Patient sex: M
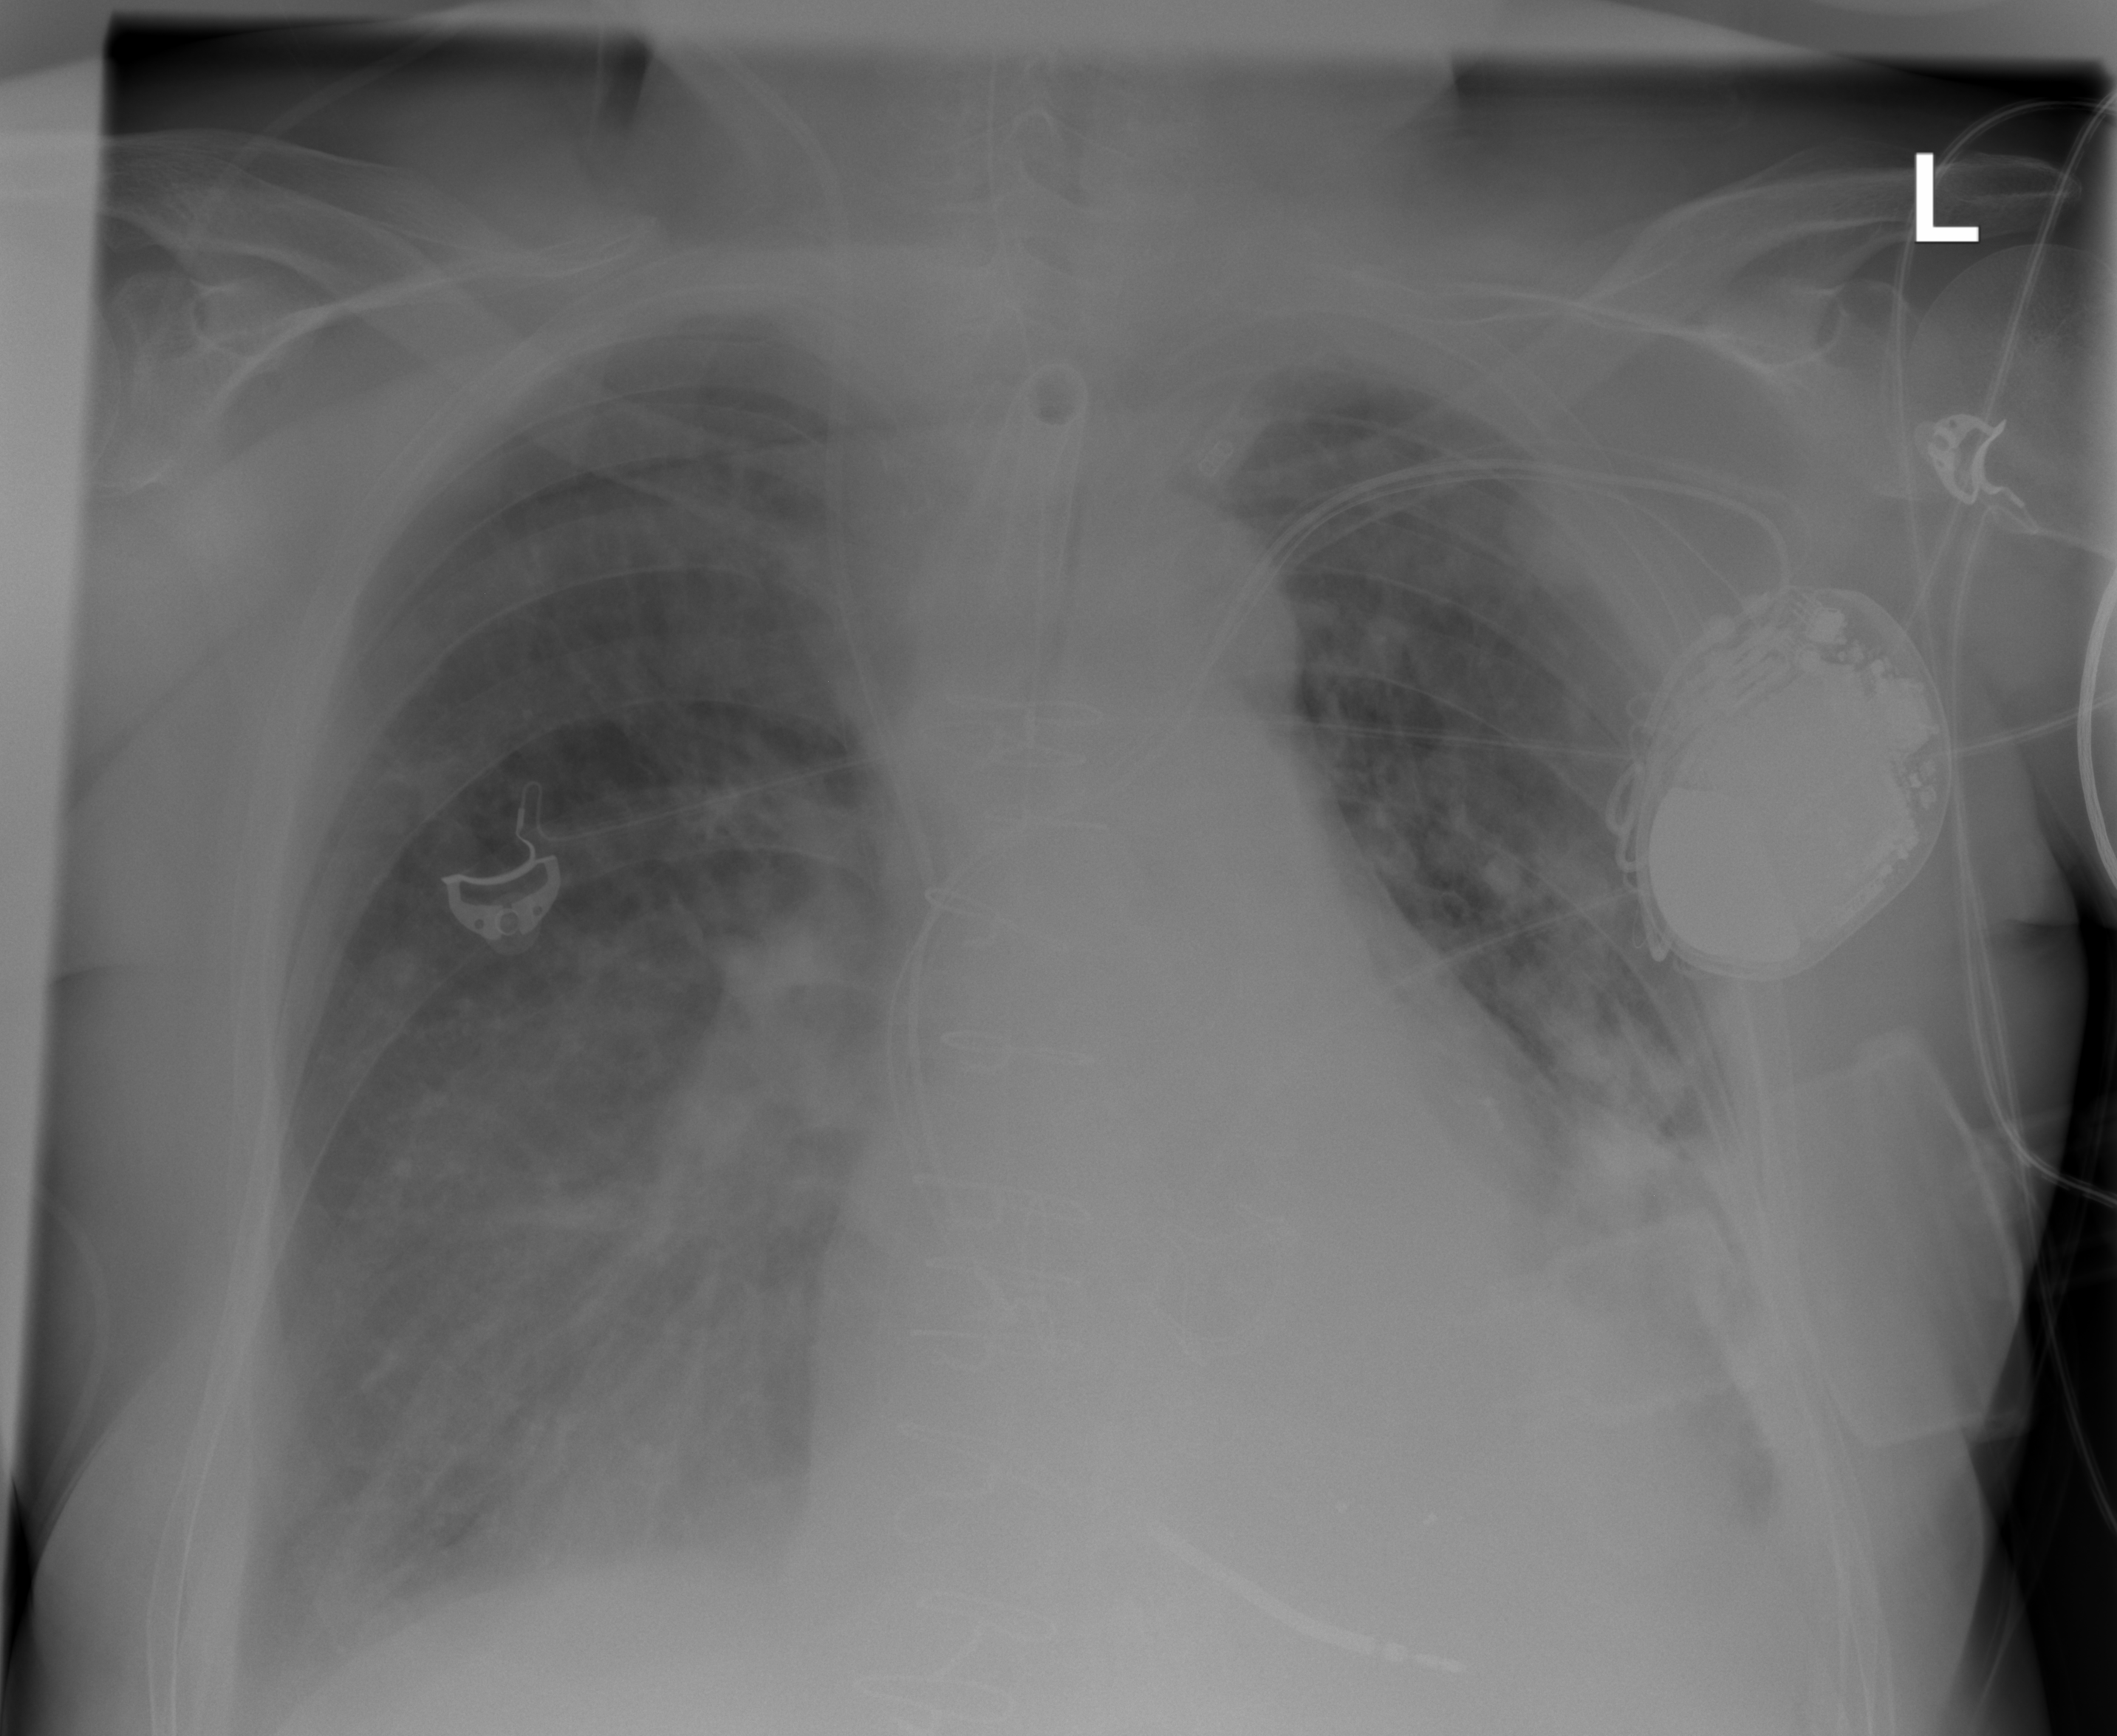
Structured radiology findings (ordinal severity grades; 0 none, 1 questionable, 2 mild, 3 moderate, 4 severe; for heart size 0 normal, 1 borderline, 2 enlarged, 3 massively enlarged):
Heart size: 2
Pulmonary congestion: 2
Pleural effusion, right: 1
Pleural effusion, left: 2
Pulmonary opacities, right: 2
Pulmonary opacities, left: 2
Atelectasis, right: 0
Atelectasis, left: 2